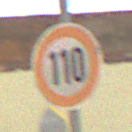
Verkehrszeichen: Geschwindigkeit110
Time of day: Midday
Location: Outdoor (Suburban)
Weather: PartlyCloudy
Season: NotSpecified
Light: Natural